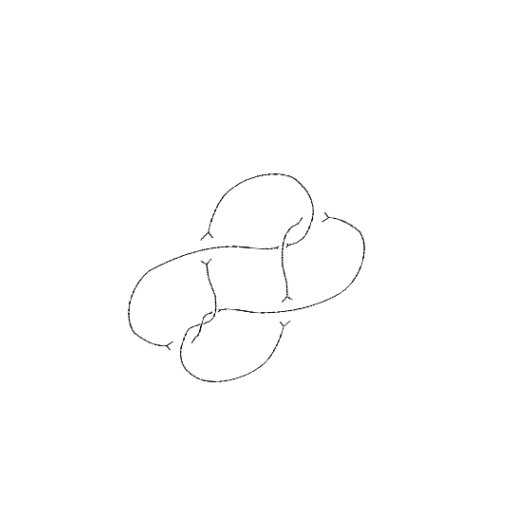
Crossing number: 7